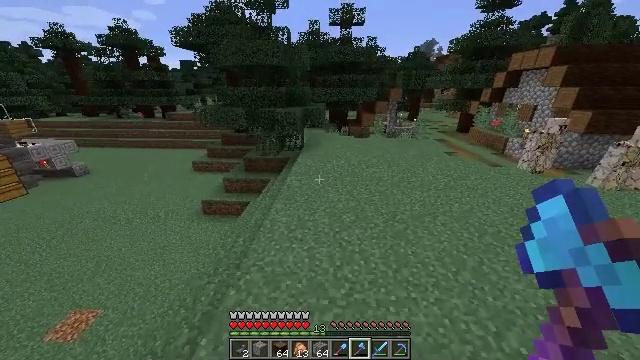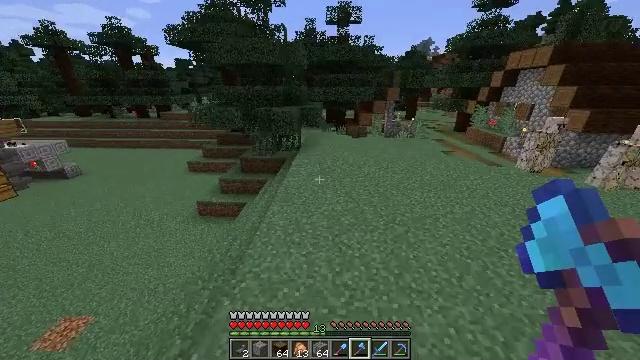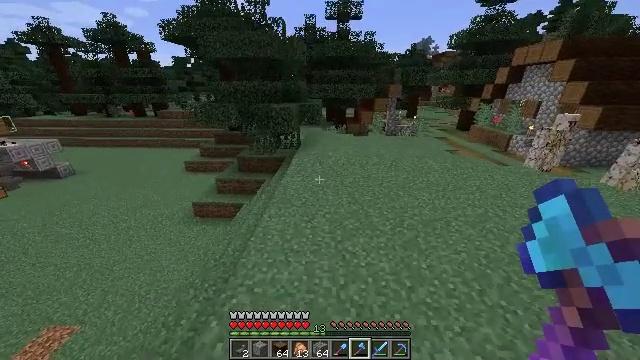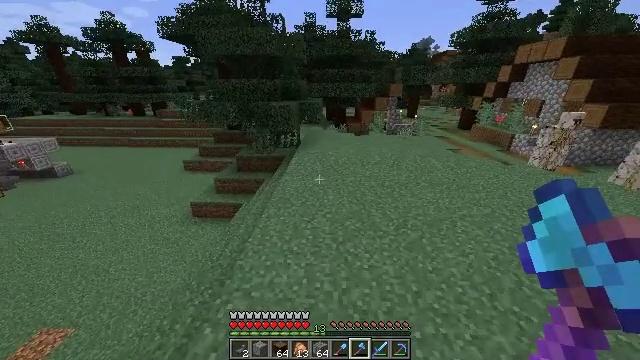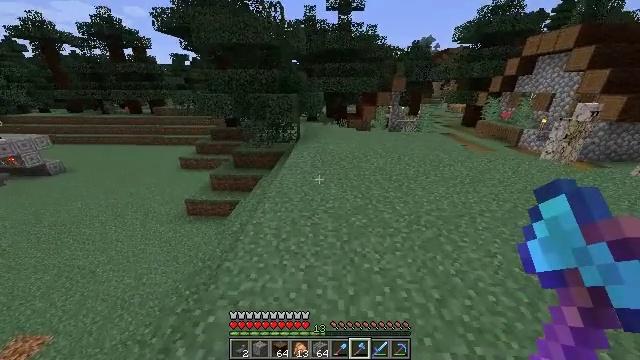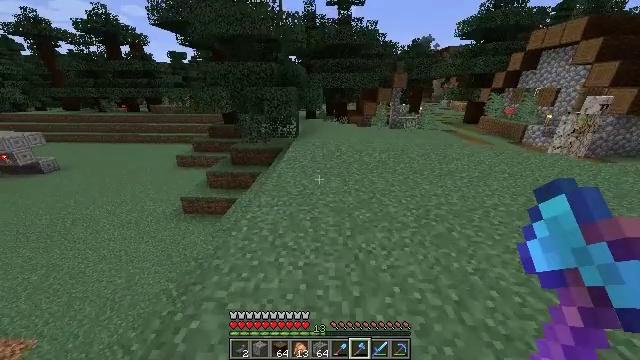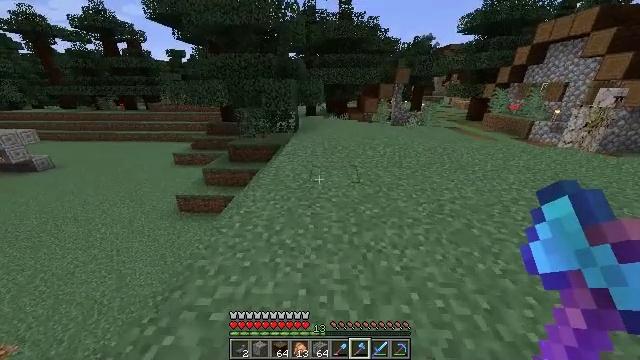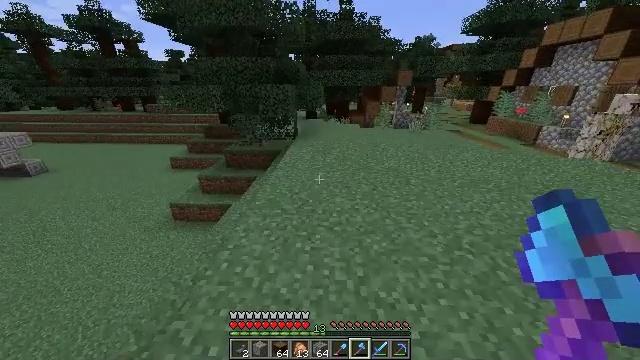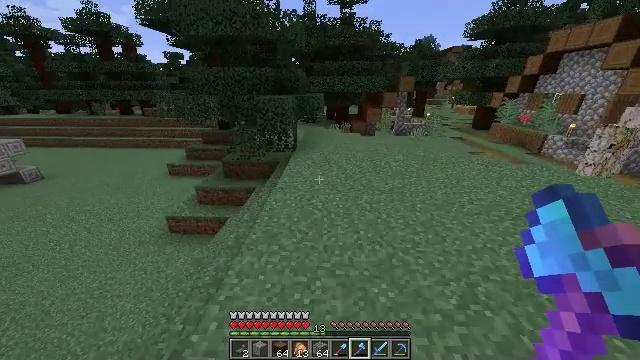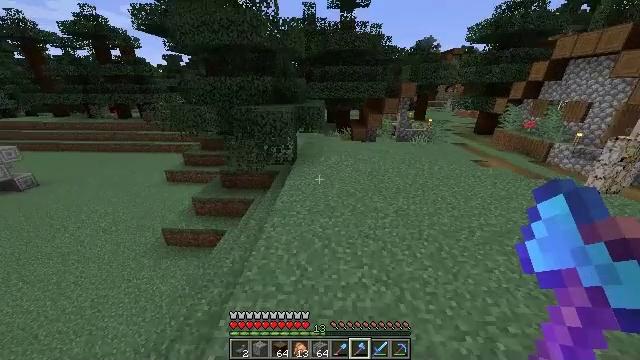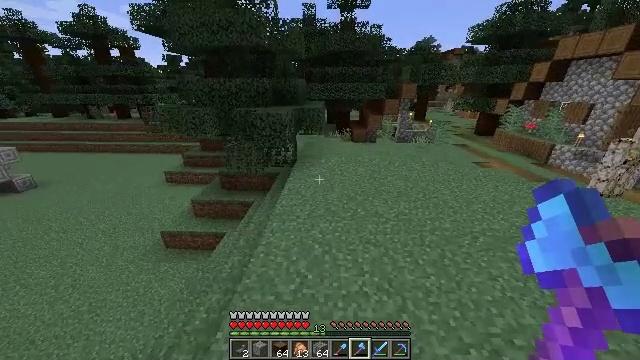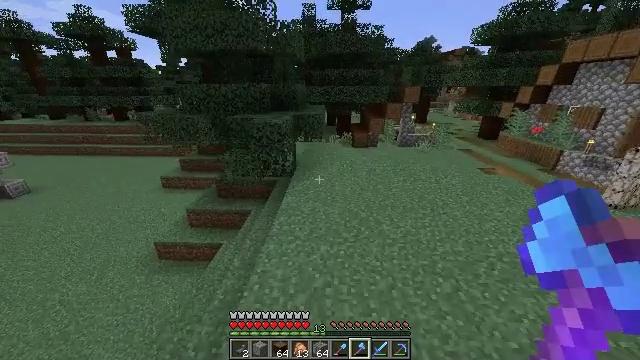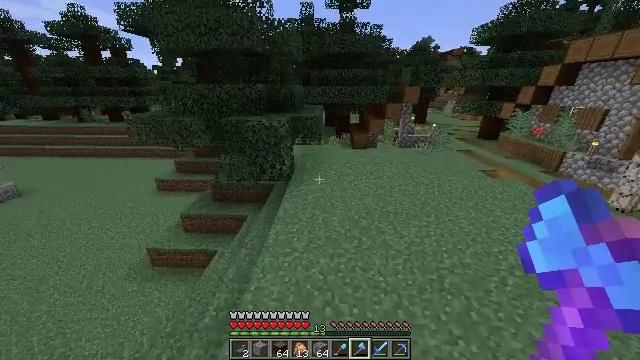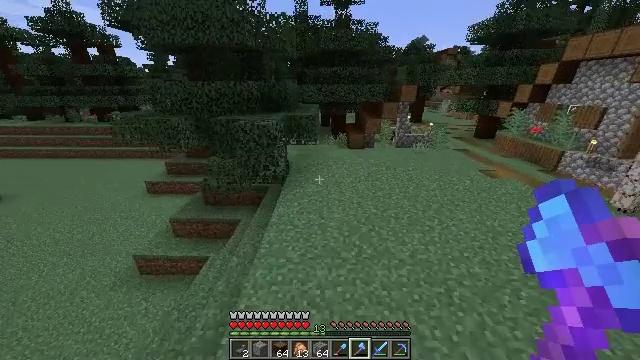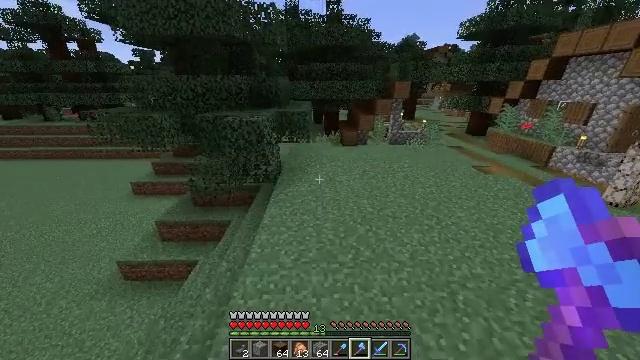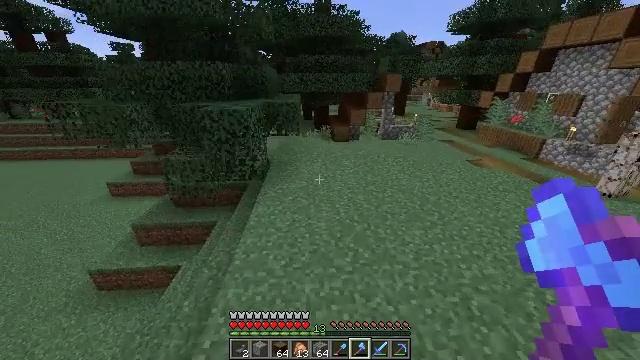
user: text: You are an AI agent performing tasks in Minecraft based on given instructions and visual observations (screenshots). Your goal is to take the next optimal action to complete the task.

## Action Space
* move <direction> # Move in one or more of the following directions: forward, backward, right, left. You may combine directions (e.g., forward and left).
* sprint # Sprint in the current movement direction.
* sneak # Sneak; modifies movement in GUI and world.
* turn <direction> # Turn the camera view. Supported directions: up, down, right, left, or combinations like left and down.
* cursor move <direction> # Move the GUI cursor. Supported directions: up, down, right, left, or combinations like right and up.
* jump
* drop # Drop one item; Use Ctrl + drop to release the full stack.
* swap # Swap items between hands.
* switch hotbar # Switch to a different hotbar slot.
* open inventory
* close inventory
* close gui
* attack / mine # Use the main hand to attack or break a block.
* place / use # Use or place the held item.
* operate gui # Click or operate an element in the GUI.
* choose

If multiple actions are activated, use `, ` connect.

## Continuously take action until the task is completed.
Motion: motion action
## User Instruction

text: Attack the large fern to gather it.
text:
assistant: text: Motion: move forward, jump
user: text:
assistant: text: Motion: move forward, jump
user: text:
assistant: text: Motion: move forward, jump
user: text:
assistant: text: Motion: move forward, sprint, jump
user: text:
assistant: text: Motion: move forward, sprint, jump
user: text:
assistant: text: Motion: move forward, sprint, jump
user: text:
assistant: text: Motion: move forward, sprint, jump
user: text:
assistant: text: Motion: move forward, jump
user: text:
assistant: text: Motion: move forward, jump
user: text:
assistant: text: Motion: move forward, jump
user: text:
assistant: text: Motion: move forward, jump
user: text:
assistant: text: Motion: move forward, jump
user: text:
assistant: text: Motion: move forward, turn right, jump
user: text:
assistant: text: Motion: move forward, turn right, jump
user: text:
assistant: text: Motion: move forward, turn right, jump
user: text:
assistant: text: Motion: move forward, sprint, turn right, jump
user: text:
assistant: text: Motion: move forward, sprint, turn right, jump
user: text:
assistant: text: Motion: move forward, sprint, jump
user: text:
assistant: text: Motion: move forward, sprint, jump
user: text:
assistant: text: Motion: move forward, jump
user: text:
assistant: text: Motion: move forward, jump
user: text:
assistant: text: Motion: move forward, jump
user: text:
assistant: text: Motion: move forward, jump
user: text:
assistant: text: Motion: move forward, jump
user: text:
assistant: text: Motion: move forward, jump
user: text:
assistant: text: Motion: move forward, jump
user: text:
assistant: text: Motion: move forward, jump
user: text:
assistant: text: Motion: move forward, sprint, jump
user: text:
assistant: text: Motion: move forward, sprint, jump
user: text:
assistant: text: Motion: move forward, sprint, jump